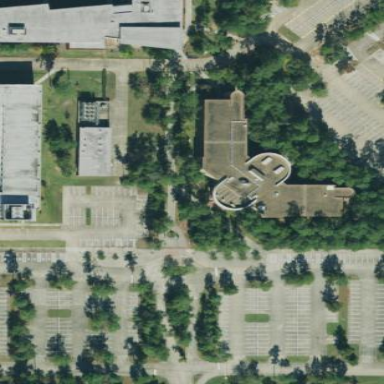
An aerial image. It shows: College building.